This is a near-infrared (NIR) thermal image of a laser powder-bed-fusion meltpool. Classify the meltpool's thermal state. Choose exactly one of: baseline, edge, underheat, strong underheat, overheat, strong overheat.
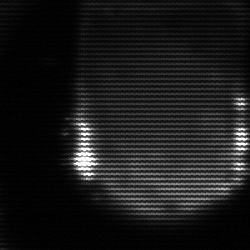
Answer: edge